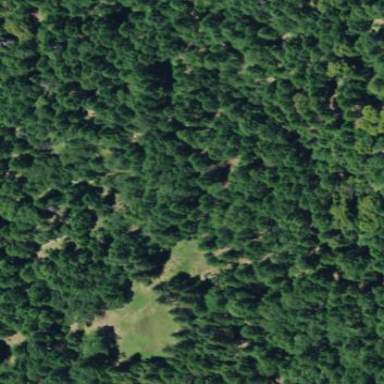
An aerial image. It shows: Forest area.